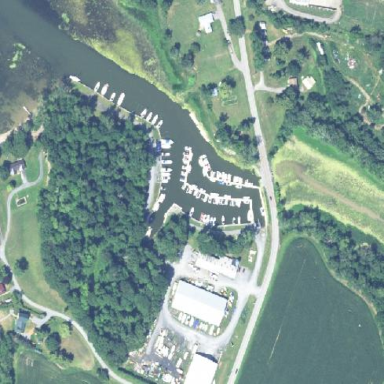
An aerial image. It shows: Marina on leisure land.